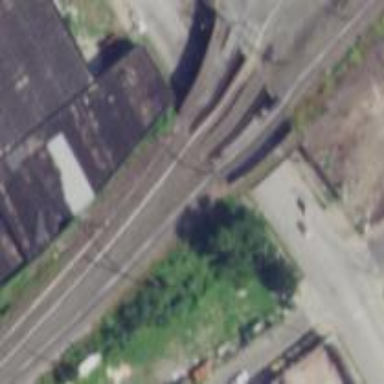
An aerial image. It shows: Abandoned railway yard is depicted.